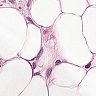
Metastatic tissue present: yes